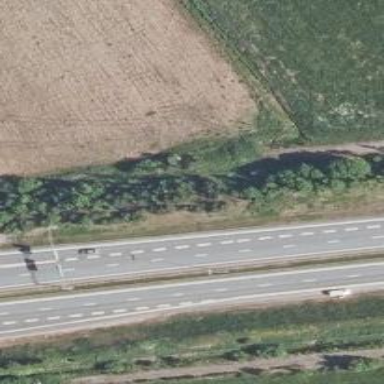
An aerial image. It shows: Asphalt motorway.